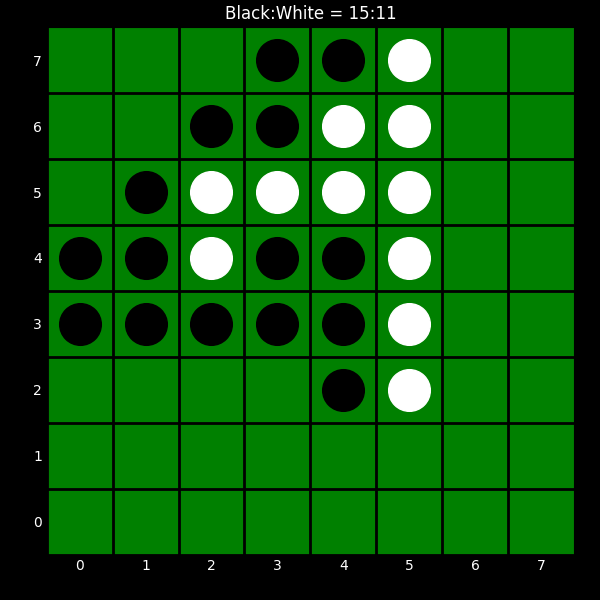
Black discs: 15
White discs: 11